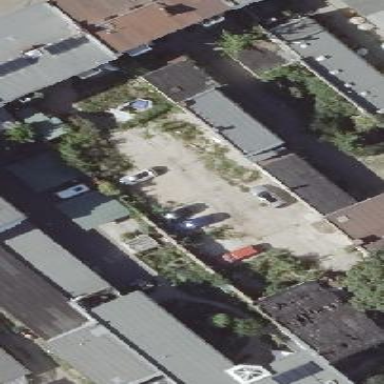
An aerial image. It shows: Group of garages.